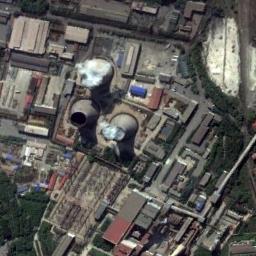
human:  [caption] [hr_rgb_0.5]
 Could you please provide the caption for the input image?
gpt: Many buildings of different shapes and sizes are beside the thermal power station .

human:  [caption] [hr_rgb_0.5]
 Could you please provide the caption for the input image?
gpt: The thermal power station in this industrial park is emitting smoke .

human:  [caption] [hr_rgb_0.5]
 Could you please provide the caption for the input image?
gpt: The thermal power station is next to some buildings with white mist above .

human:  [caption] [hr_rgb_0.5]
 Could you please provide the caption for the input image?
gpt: In the thermal power station there are neatly planned factories and good greenery  There are three cooling towers and two are steaming .

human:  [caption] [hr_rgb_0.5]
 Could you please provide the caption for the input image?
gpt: There are many buildings and three chimneys on the thermal power station .